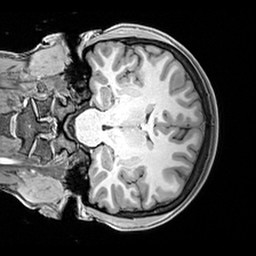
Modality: T1w
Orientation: coronal
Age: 19
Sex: female
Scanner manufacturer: siemens
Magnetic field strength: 3 T
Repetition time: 2.4 s
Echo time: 0.00217 s